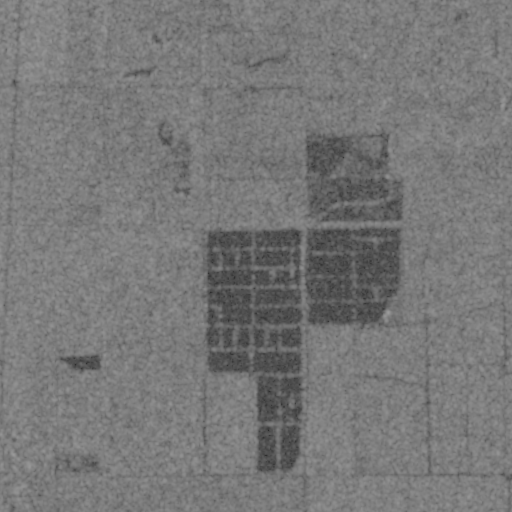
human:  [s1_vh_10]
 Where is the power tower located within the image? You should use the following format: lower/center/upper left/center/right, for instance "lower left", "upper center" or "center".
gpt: The power tower is located in the lower center of the image.
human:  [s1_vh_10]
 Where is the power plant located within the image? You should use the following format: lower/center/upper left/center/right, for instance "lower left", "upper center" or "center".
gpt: There is no power plant in the image.

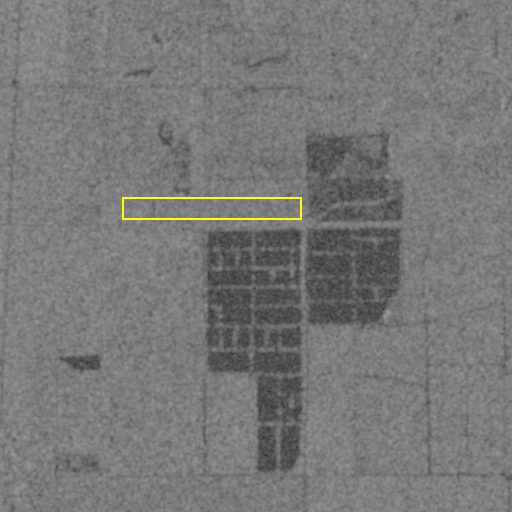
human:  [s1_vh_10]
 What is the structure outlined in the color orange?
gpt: There is no orange outline.
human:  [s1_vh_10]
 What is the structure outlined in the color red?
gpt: There is no structure outlined in red.